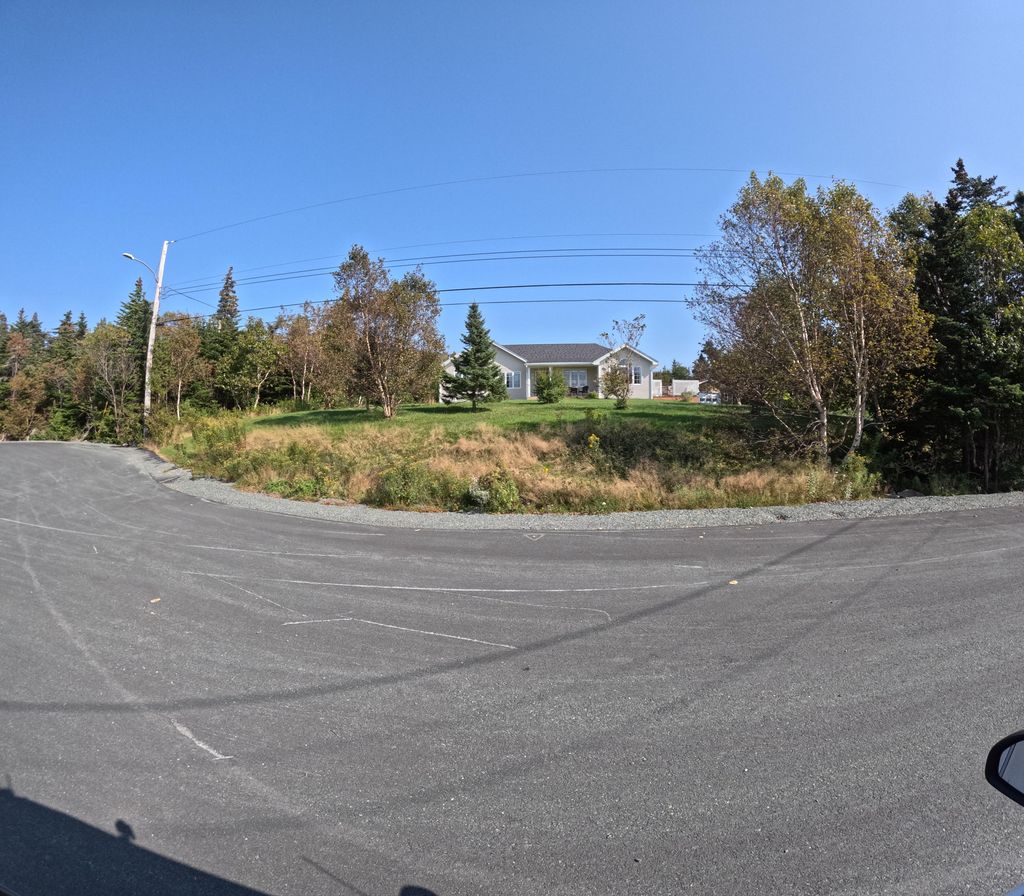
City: st_johns